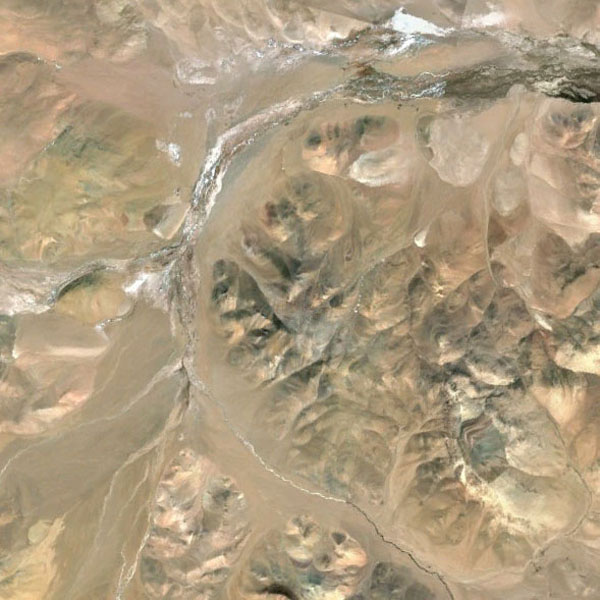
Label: Mountain